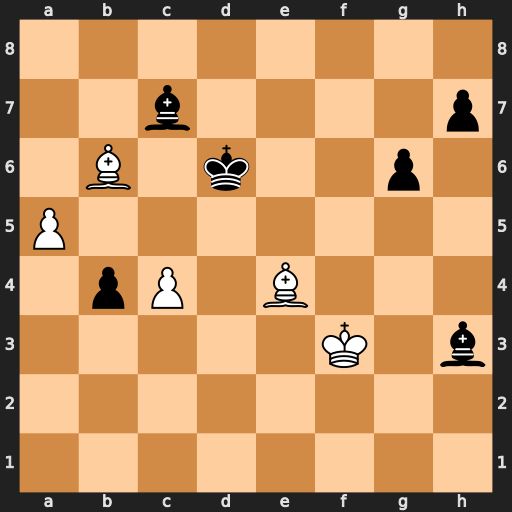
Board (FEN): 8/2b4p/1B1k2p1/P7/1pP1B3/5K1b/8/8
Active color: w
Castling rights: -
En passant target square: -
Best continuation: c5+ Kd7 a6